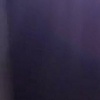
Label: space